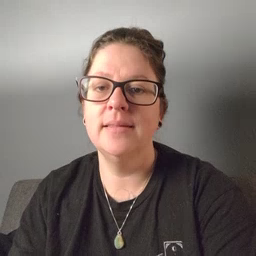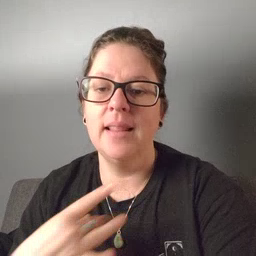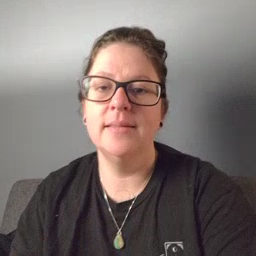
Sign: like